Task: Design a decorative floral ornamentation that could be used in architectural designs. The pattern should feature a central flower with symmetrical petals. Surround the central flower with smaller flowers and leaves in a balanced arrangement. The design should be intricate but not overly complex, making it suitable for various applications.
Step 1294:
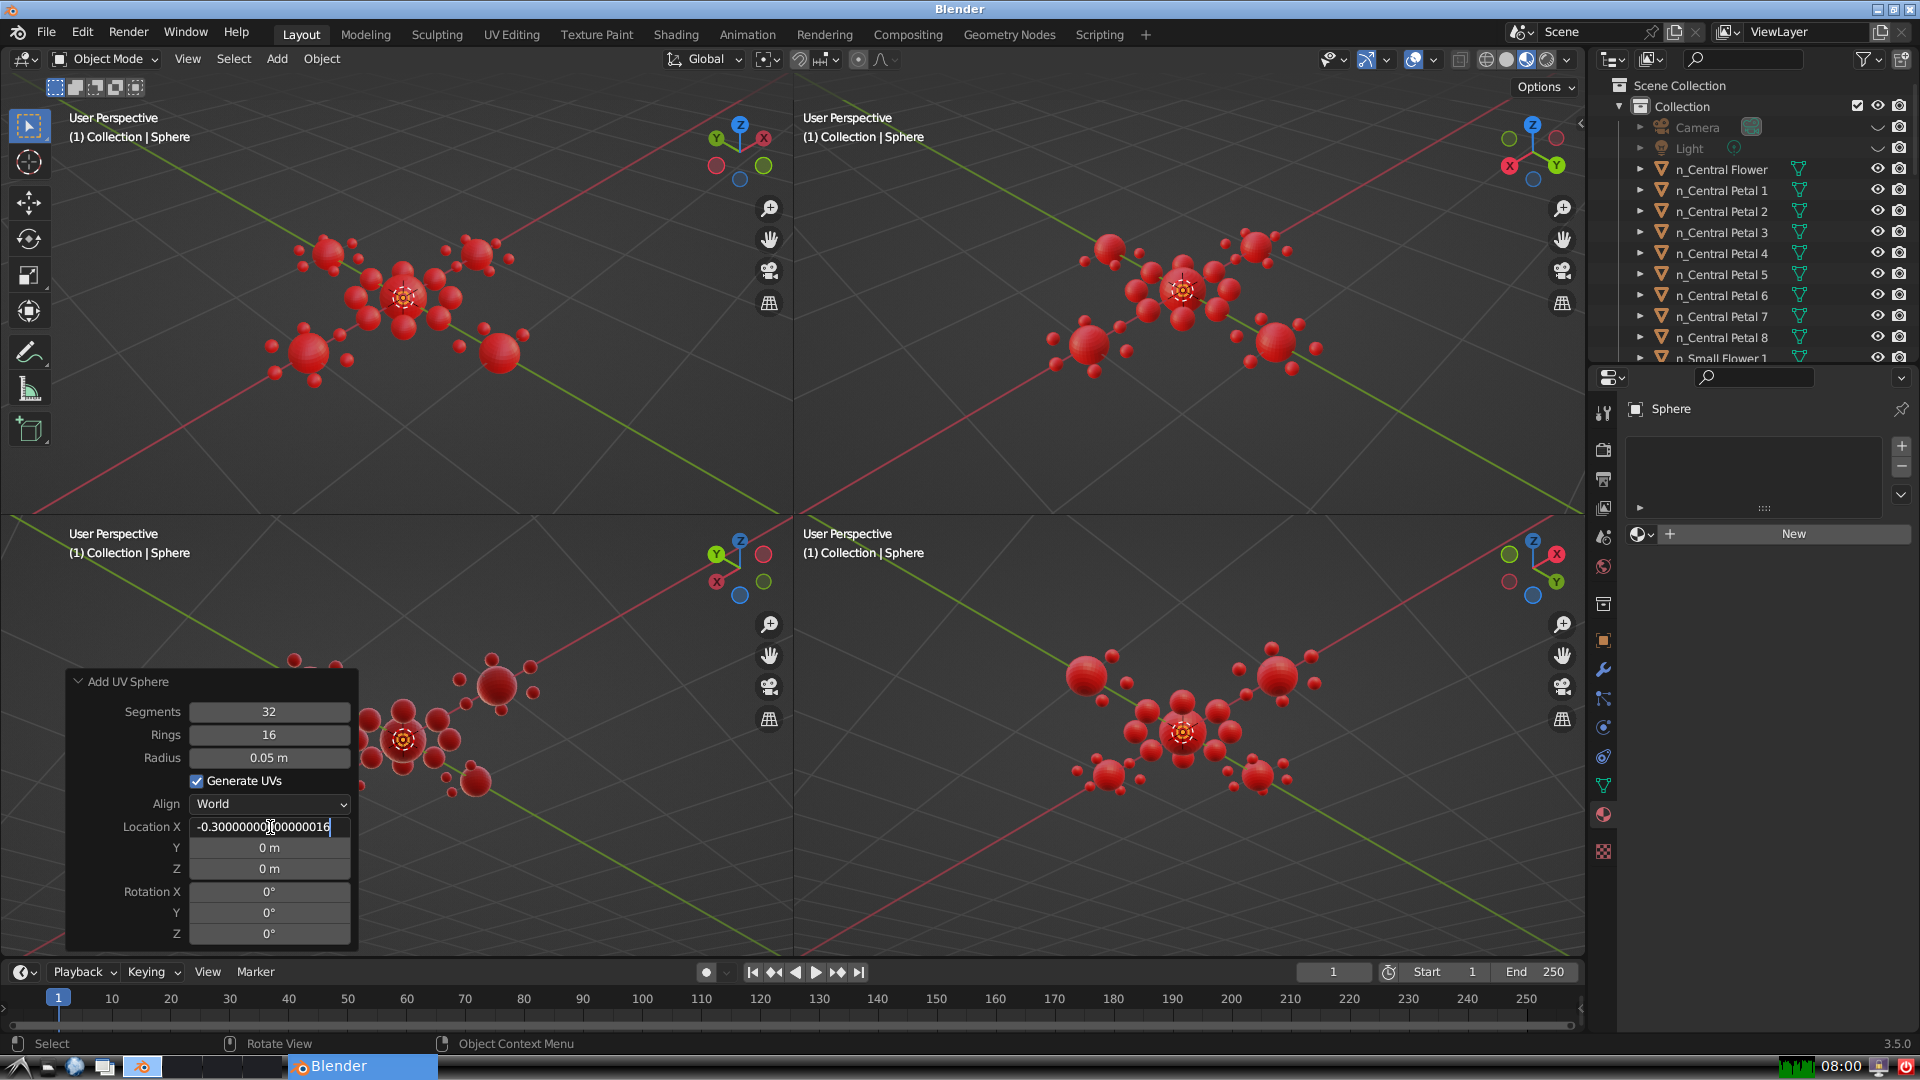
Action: {"key_press": ['Return']}